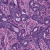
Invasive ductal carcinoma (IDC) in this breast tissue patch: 1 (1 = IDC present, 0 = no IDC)